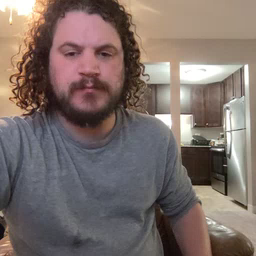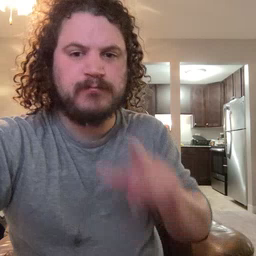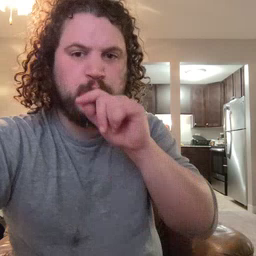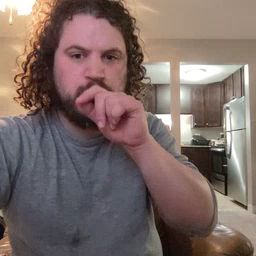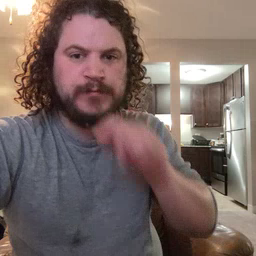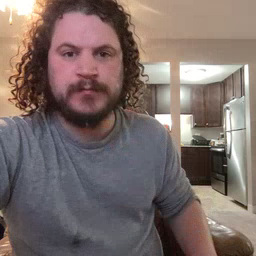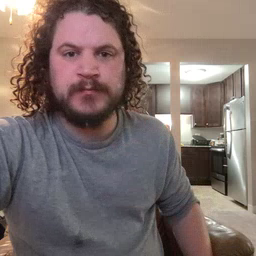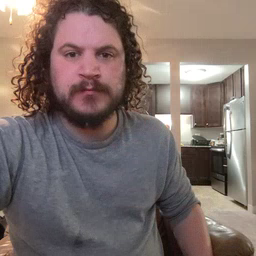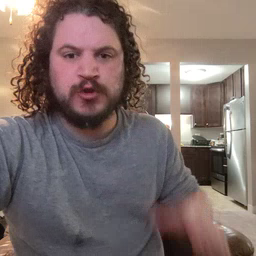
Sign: bird